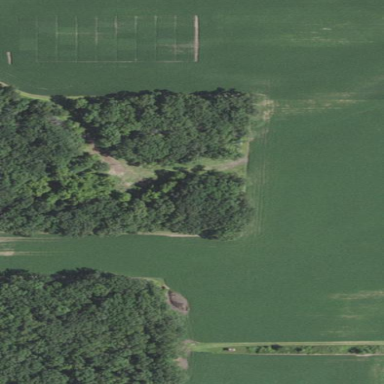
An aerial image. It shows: Beautiful woodland area.